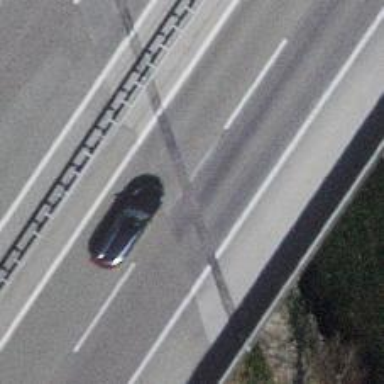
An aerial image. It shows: Asphalt motorway.